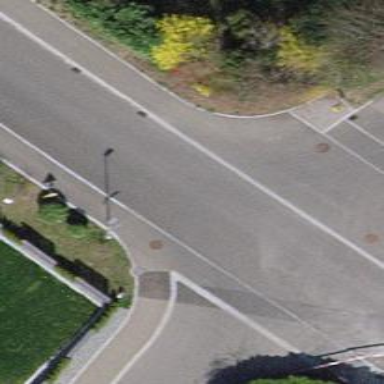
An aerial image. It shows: Post box.